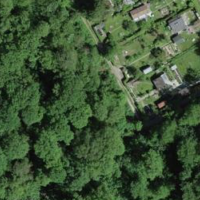
EUNIS habitat code: 41
Species observed at this site:
Lapsana communis